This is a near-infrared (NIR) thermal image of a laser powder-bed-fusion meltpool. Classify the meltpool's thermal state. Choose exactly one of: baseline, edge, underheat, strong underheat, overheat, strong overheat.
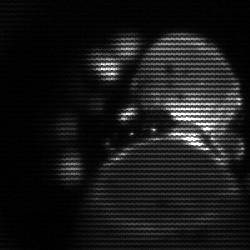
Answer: edge